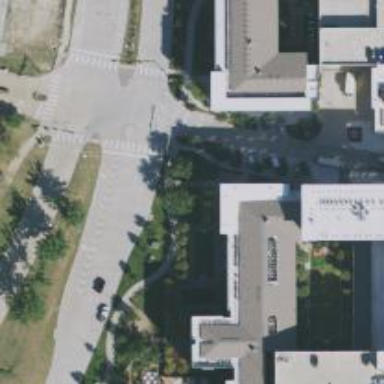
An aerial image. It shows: Tertiary road with separate sidewalk.